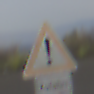
Verkehrszeichen: Gefahrenstelle
Zusatzzeichen unten: HinweiseAufGefahrenDurchVerbaleAngabe11
Umgebung: Outdoor, RoadRail
Tageszeit: MorningAfternoon
Wetter: PartlyCloudy
Licht: Natural
Jahreszeit: NotSpecified
Kontrast: HighContrast